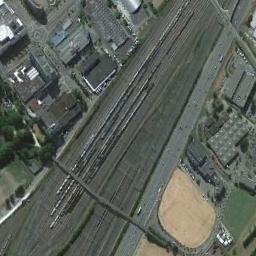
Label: railway